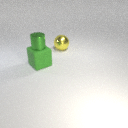
large green rubber cube below small green metal cylinder